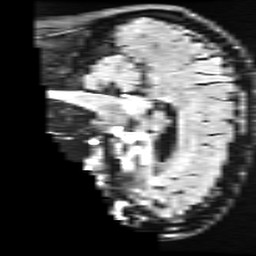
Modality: FLAIR
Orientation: sagittal
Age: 60
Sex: male
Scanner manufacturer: ge
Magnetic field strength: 3 T
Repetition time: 11 s
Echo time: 0.1497 s